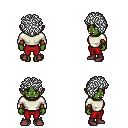
a pixel art fantasy rpg character, female body template, orc, green skin, white long-sleeve shirt, red pants, white curly afro hairstyle, leather bracers, maroon shoes, four views (front, back, left, right), 2x2 character sprite sheet, small pixel art, hard edges, no anti-aliasing